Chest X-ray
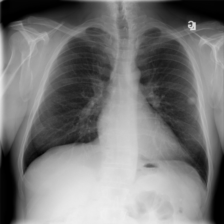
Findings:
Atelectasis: negative
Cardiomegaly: negative
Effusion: negative
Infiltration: negative
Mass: negative
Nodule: positive
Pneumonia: negative
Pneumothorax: negative
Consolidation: negative
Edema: negative
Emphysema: negative
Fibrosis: negative
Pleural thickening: negative
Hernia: negative